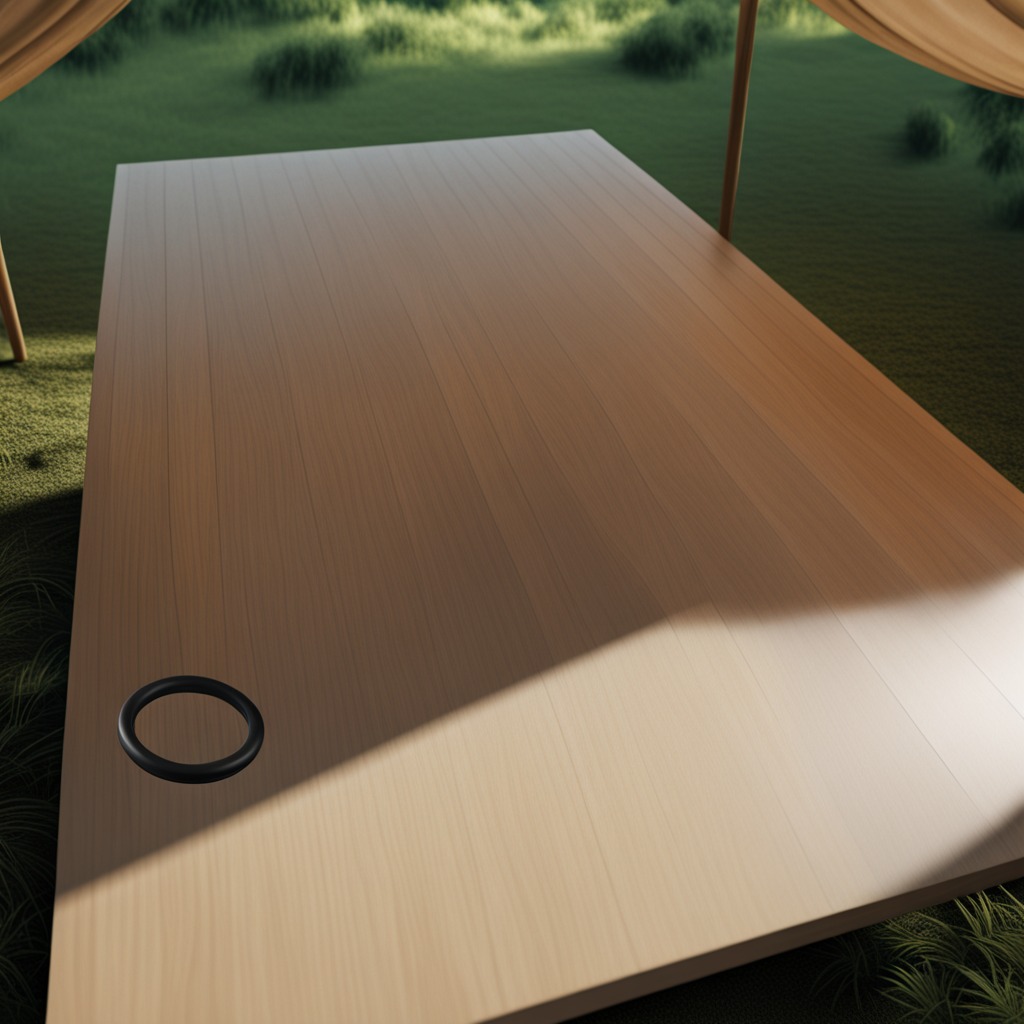
A rubber O-ring is lying on a wooden table inside a jungle field workshop tent.